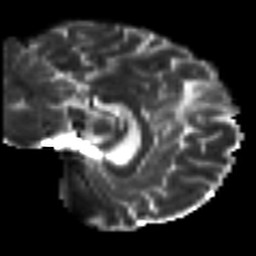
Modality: T2w
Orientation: sagittal
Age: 46
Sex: female
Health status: healthy
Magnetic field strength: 3 T
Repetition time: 8.4 s
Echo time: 0.0926 s